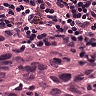
Metastatic tissue present: yes